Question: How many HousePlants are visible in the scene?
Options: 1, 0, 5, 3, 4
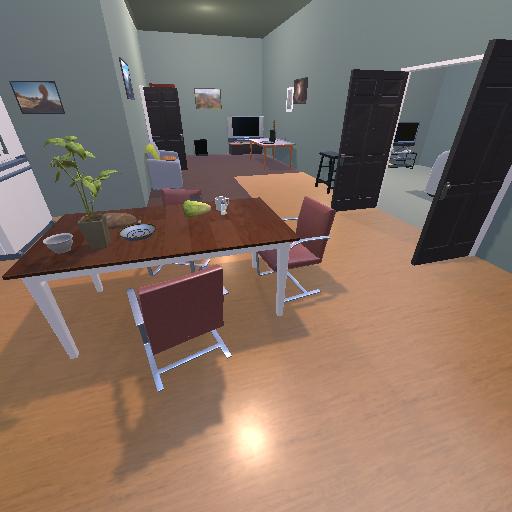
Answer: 1